Brain MRI, t1w sequence, axial 2D slice.
Patient: age 34, sex F, weight 95 kg, height 1.95 m
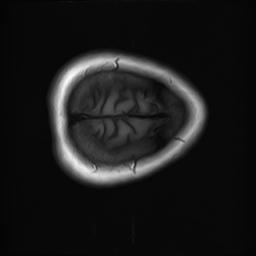